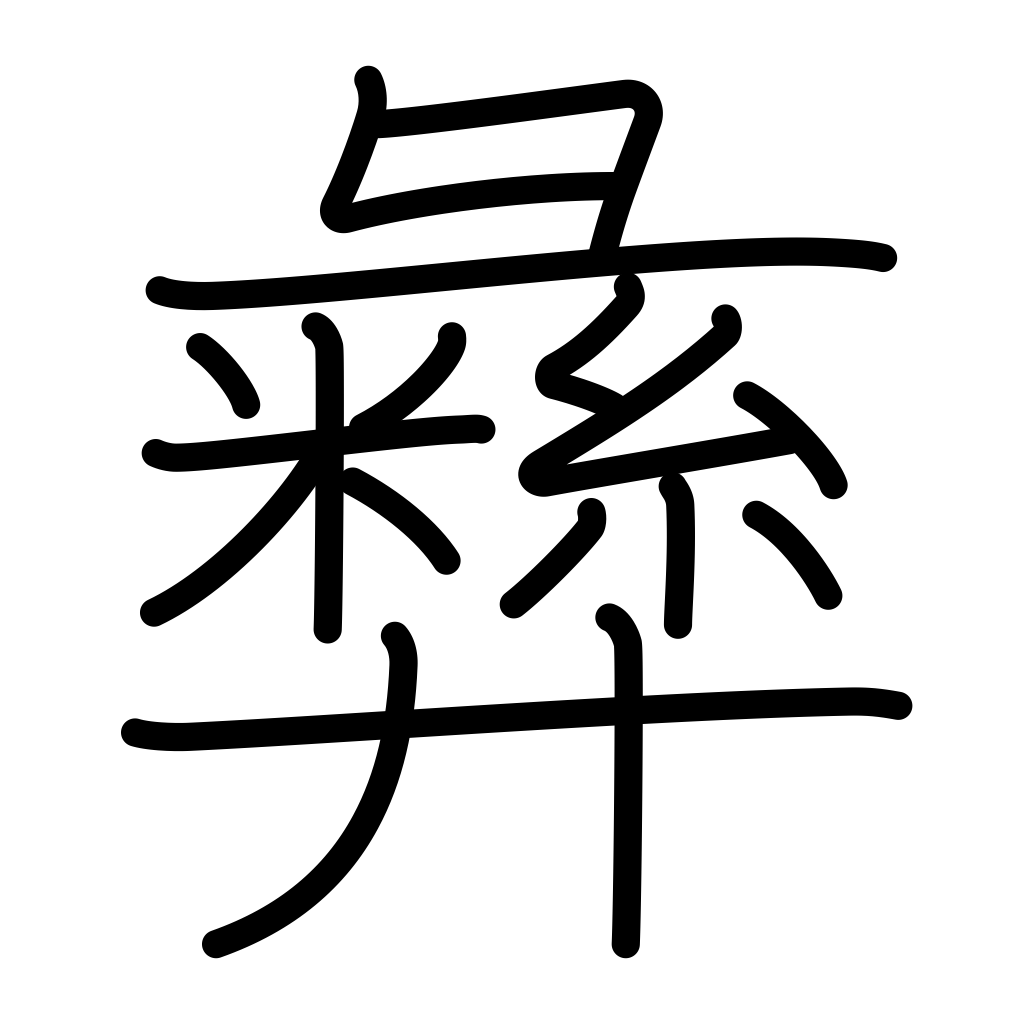
Meaning: moral principle